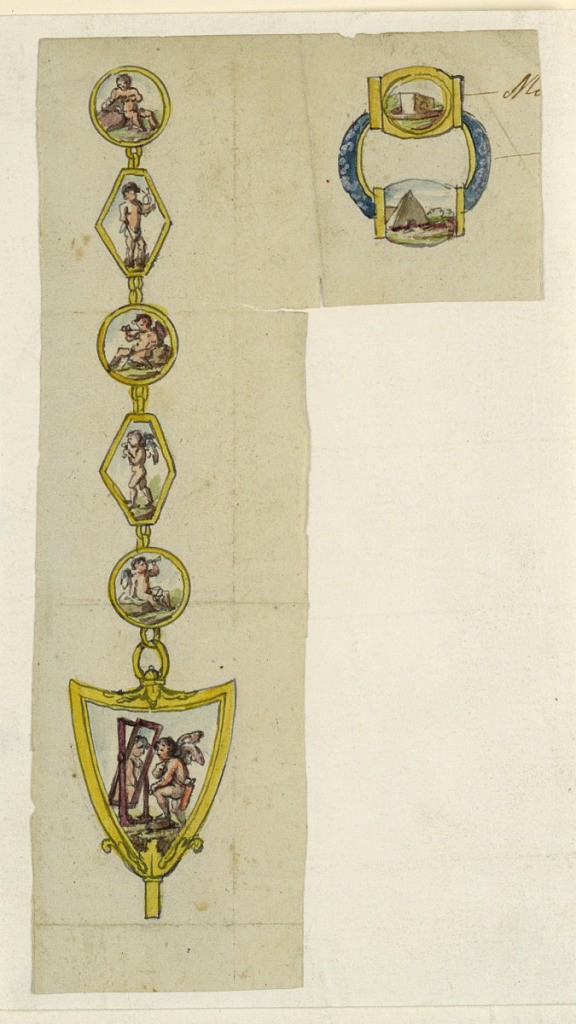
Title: Watch Chain and Ring
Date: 1820–50
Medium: Pen, ink, brush, various water colors, white. Paper
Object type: Drawing
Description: Vertical !!!. The chain is at left. It shows three circular and two hexagonal medallions. Below hangs the watch key. It contains the medallion and a cupid scene. The ring shows two rotary plates with landscapes.